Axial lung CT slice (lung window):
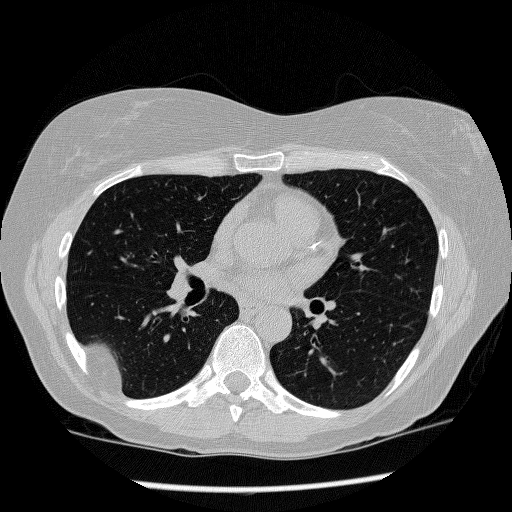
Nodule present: no